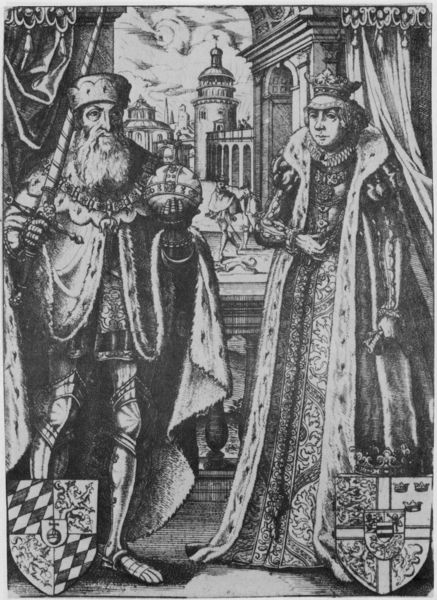
Titel: Bildnis von Fridericus II
Künstler: Jost Amman
Institution: (Seriendruck)
Schlagwörter: feuer, fuß, hand, himmel, mann, umhang, weiß, wolken, kirchturm, landschaft, stadt, fenster, frau, grau, handschuh, hintergrund, kleid, laterne, männer, schmuck, schwarz, szene, säulen, zeichnung, ausblick, gebäude, schloss, tuch, bart, gesichter, architektur, falten, hermelin, kragen, pelz, stehen, vollbart, bildnis, hände, portrait, porträt, vorhang, wind, boden, gewand, gold, mantel, adel, gewänder, paar, krone, renaissance, sack, turm, adelige, apfel, aussicht, balkon, herrschaft, schleppe, füße, ansicht, bogen, kette, grafik, graphik, kuppel, kaiser, könig, vorhänge, geländer, faltenwurf, tor, stadtansicht, doppelportrait, schild, burg, palast, balustrade, druck, druckgraphik, radierung, stich, schwarzweiß, schwert, mäntel, kugel, helm, herrscher, nerz, bildnisse, ritter, darstellung, rüstung, arkaden, wappen, ehepaar, ehe, herrschaftlich, mittelalter, stadtlandschaft, baldachin, könige, königin, macht, prunk, kupferstich, hermelinmantel, kaiserin, insignien, zepter, szepter, symbole, würde, triumpfbogen, kronen, weltkugel, kolonade, königing, vorgang, reichsapfel, weltenkugel, allianzwappen, wappenschild, beinschienen, matel, aussciht, zobel, kompositwappen, königspaar, paarbildnis, herrscherpaar, appen, kaiserpaar, richtschwert, aussich, reicsapfel, königpaar